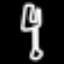
Label: fork